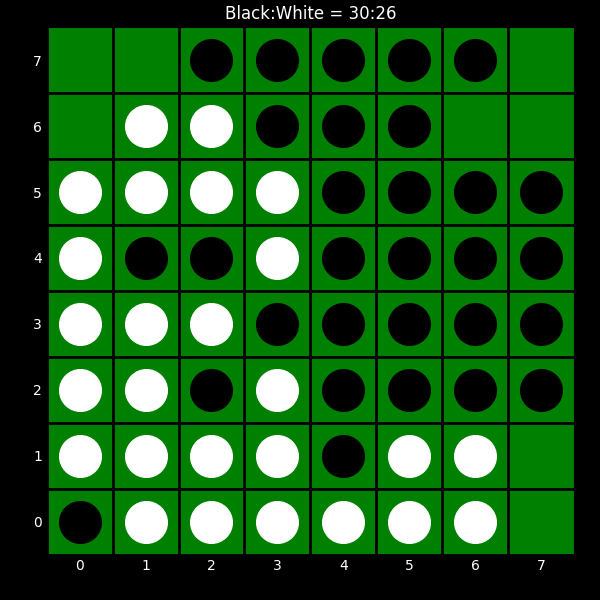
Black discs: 30
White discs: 26